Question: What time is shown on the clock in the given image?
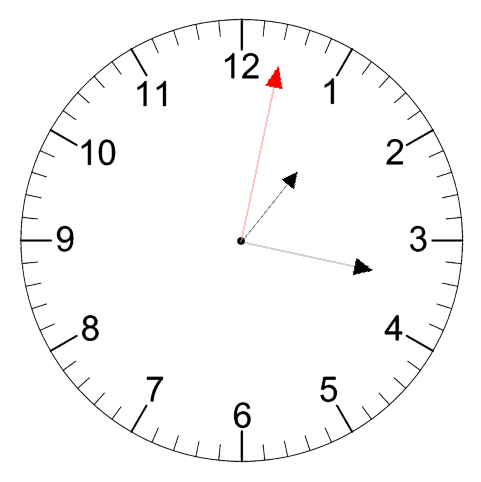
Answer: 01:17:02